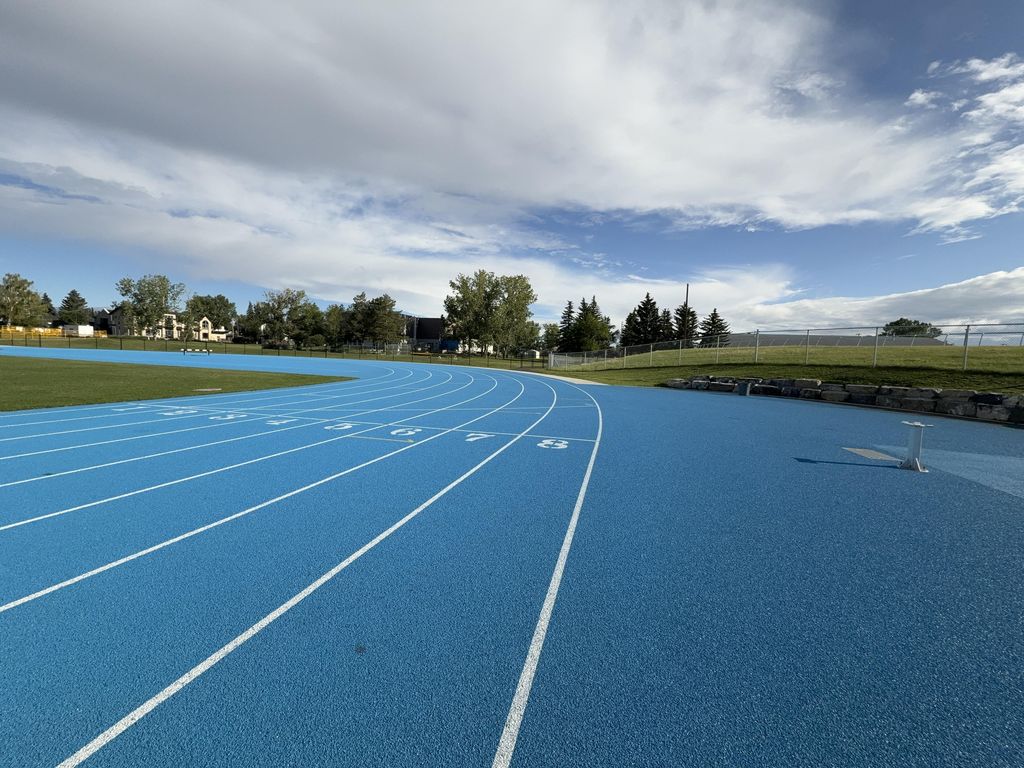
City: calgary